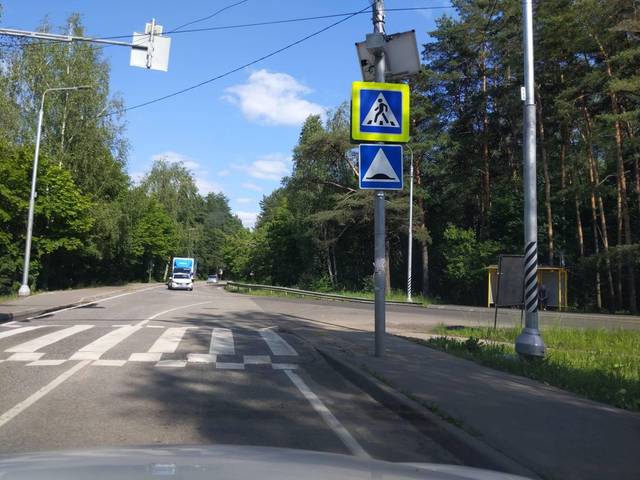
Region: Russia
Coordinates: 56.001, 37.65